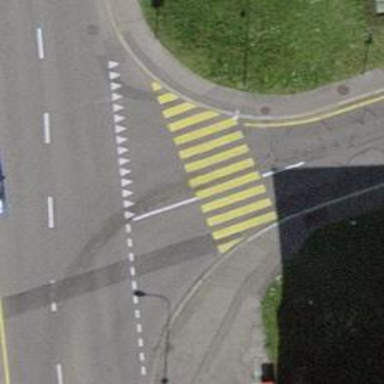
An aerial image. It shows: Uncontrolled zebra crossing.